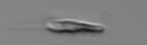
Label: Chrysochromulina